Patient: sex M, age 29
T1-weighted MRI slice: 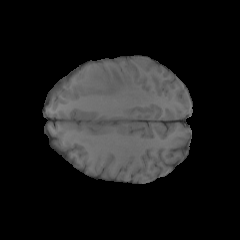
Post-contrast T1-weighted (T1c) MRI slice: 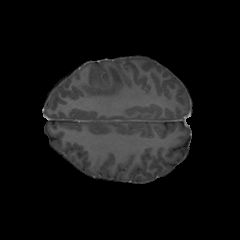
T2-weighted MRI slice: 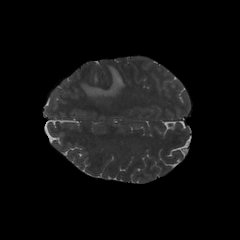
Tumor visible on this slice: yes
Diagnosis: Glioblastoma, IDH-wildtype
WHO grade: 4